Question: I have a pretty simple question:
I've set up the Unity Animator, with a rudimentary "Idle" state and "WalkRight" state. There's a boolean I have to transition between Idle and WalkRight.
However, for some reason, I can't get my character to transition from Idle->WalkRight when WalkRight is true.
If I set WalkRight animation to be default and the boolean is false, it will transition to Idle, however not vice versa.
Here is an image of the issue in practice:

As you can see, WalkRight = true at the bottom, and (I believe) the transition is set up correctly on the right.
What am I doing incorrectly?
Thanks!
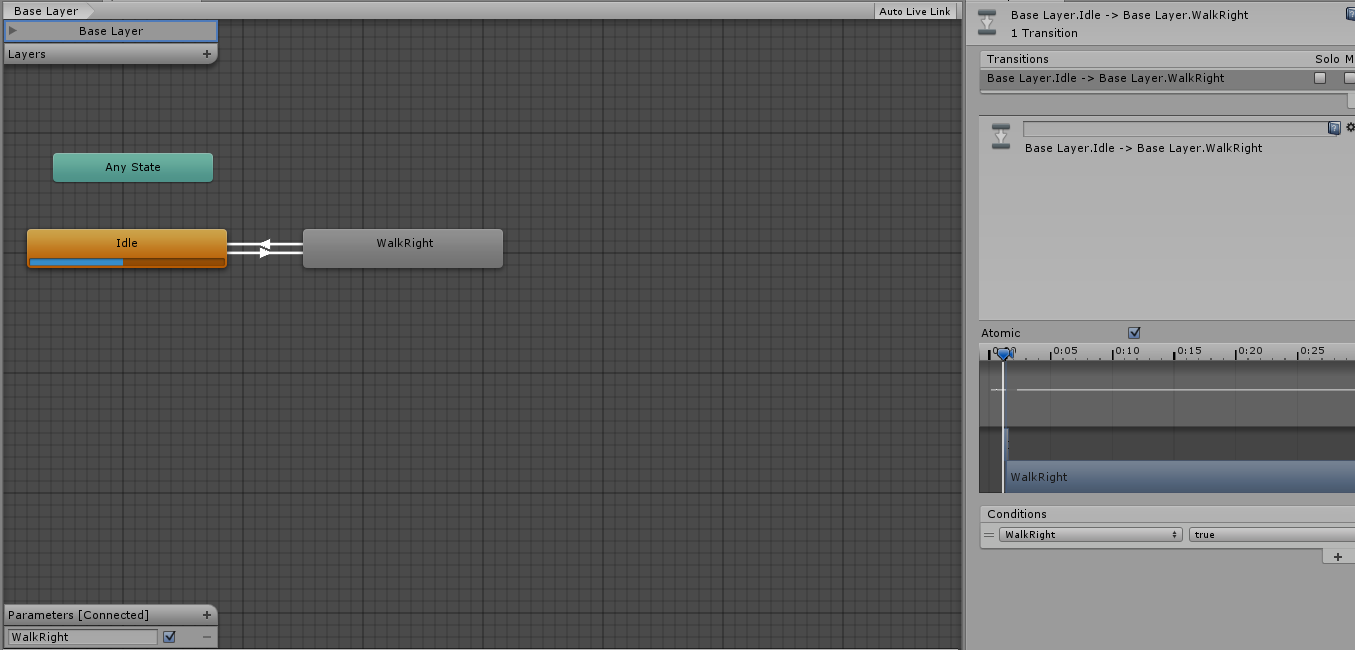
Answer: I finally figured it out. It hadn't saved my script properly, so it was using old code setting "WalkRight" to false.
Thanks!